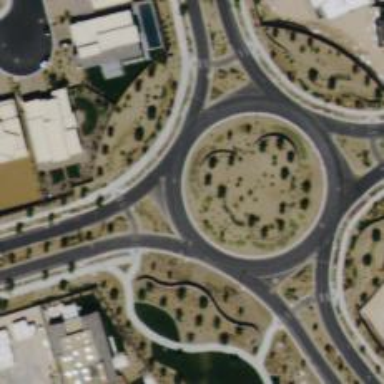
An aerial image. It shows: Tertiary road that leads to roundabout.